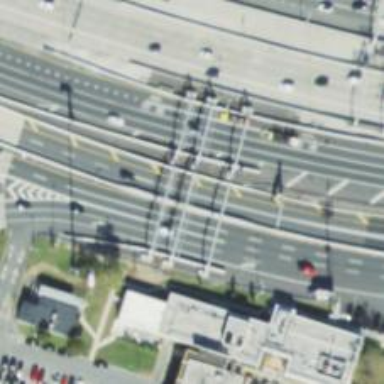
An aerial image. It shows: Toll gantry on the road.